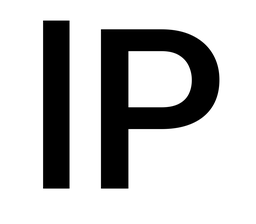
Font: Roboto_Medium